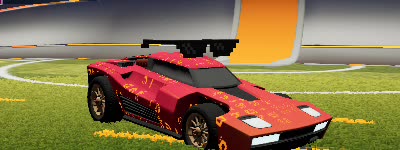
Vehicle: breakout